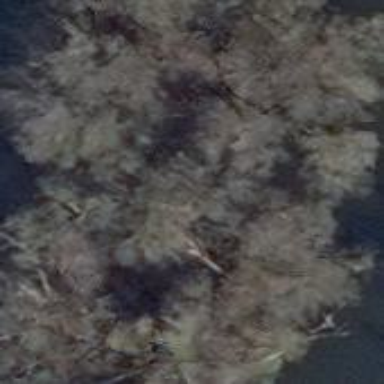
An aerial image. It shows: Swamp in wetland area.